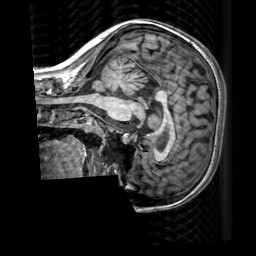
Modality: T1w
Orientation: sagittal
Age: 21
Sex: female
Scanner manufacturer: siemens
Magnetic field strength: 3 T
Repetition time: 2.3 s
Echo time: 0.00303 s